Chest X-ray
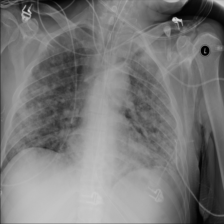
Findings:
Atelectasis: negative
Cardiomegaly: negative
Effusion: negative
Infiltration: positive
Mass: negative
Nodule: positive
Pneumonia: negative
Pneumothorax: negative
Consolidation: negative
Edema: negative
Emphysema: negative
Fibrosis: negative
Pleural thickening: negative
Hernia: negative